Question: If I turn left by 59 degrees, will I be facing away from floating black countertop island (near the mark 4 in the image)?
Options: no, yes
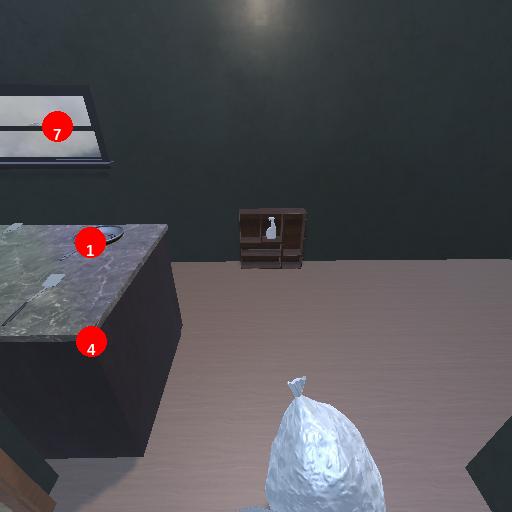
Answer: no